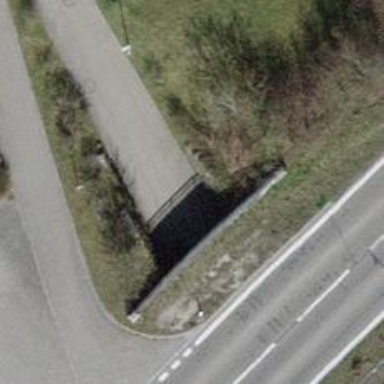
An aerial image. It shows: Service road leading to tunnel.